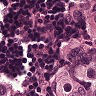
Metastatic tissue present: yes